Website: apple-inc
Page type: customer-info-address
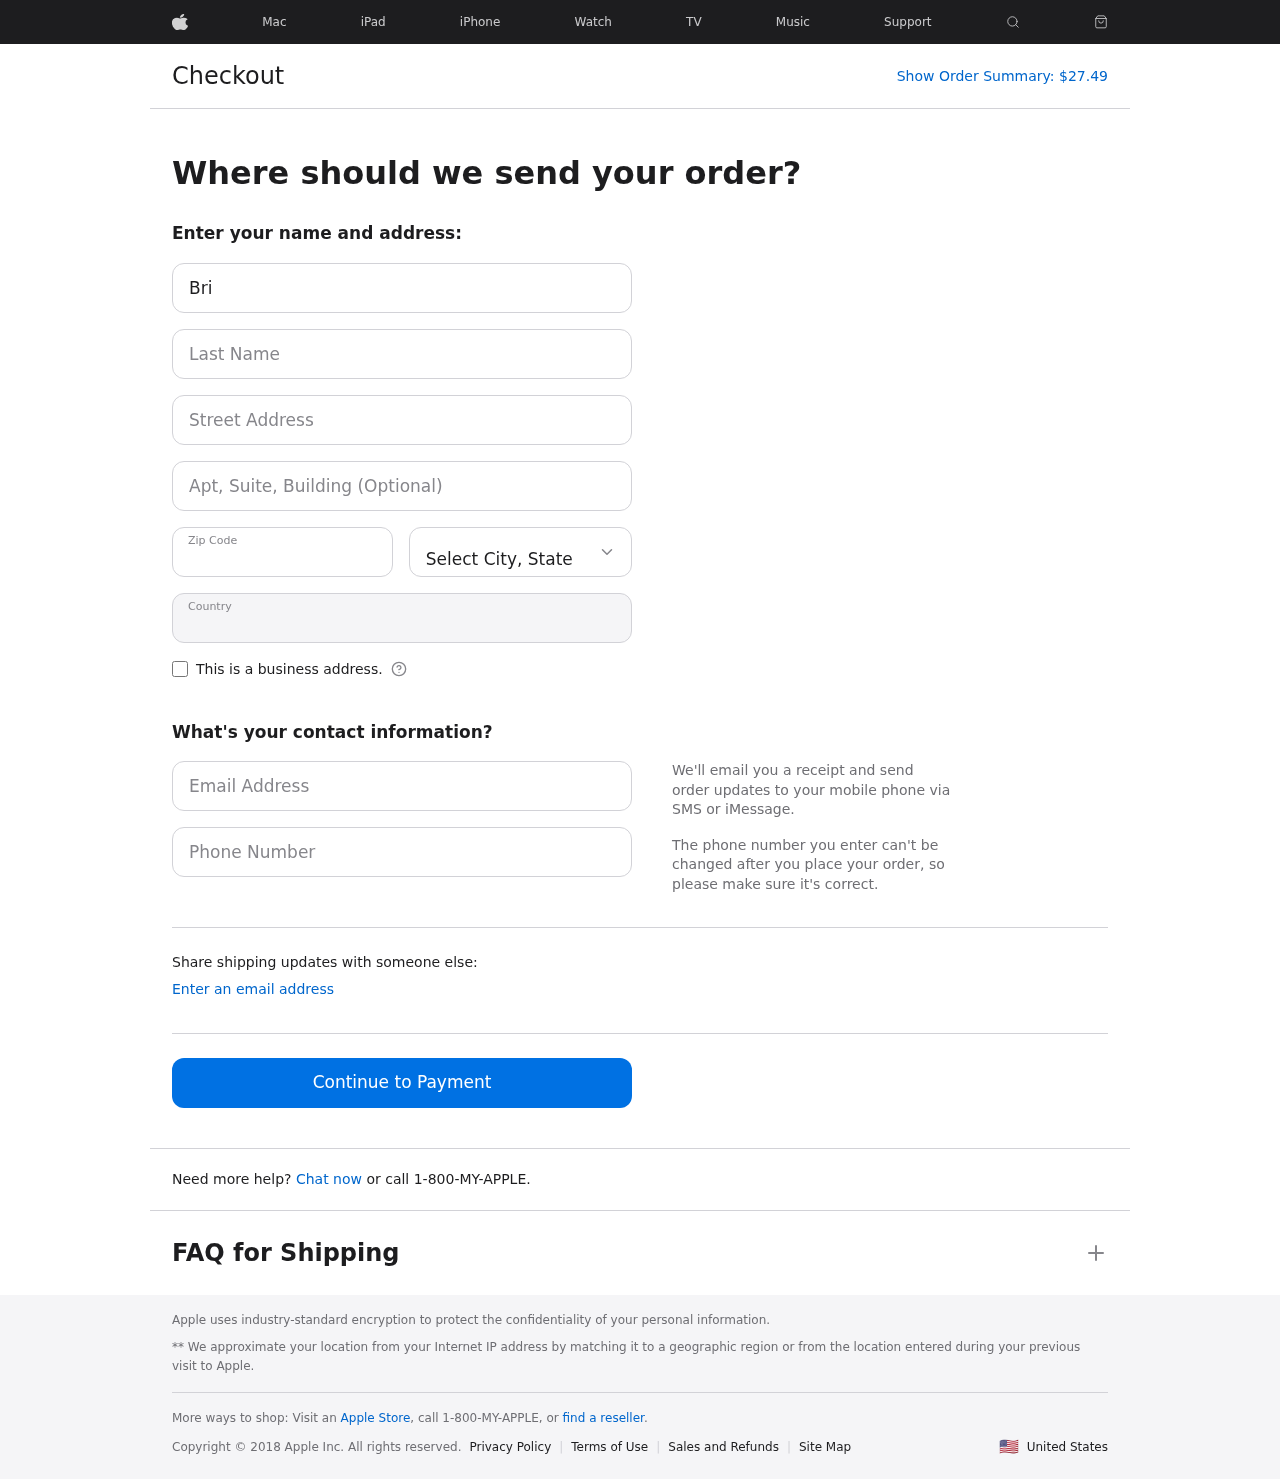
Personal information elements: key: PII_CITY_STATE
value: East Monica, GU
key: PII_COUNTRY
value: United States
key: PII_EMAIL
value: briana_todd@gmail.com
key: PII_FIRSTNAME
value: Briana
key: PII_LASTNAME
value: Todd
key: PII_PHONE
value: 3366231243
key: PII_POSTCODE
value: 35480
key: PII_STREET
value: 756 Stacey Burg Apt. 811
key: PII_STREET2
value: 1302 David Turnpike Suite 899
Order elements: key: ORDER_TOTAL
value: $27.49